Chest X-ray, AP view. Patient: 44 years old, sex M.
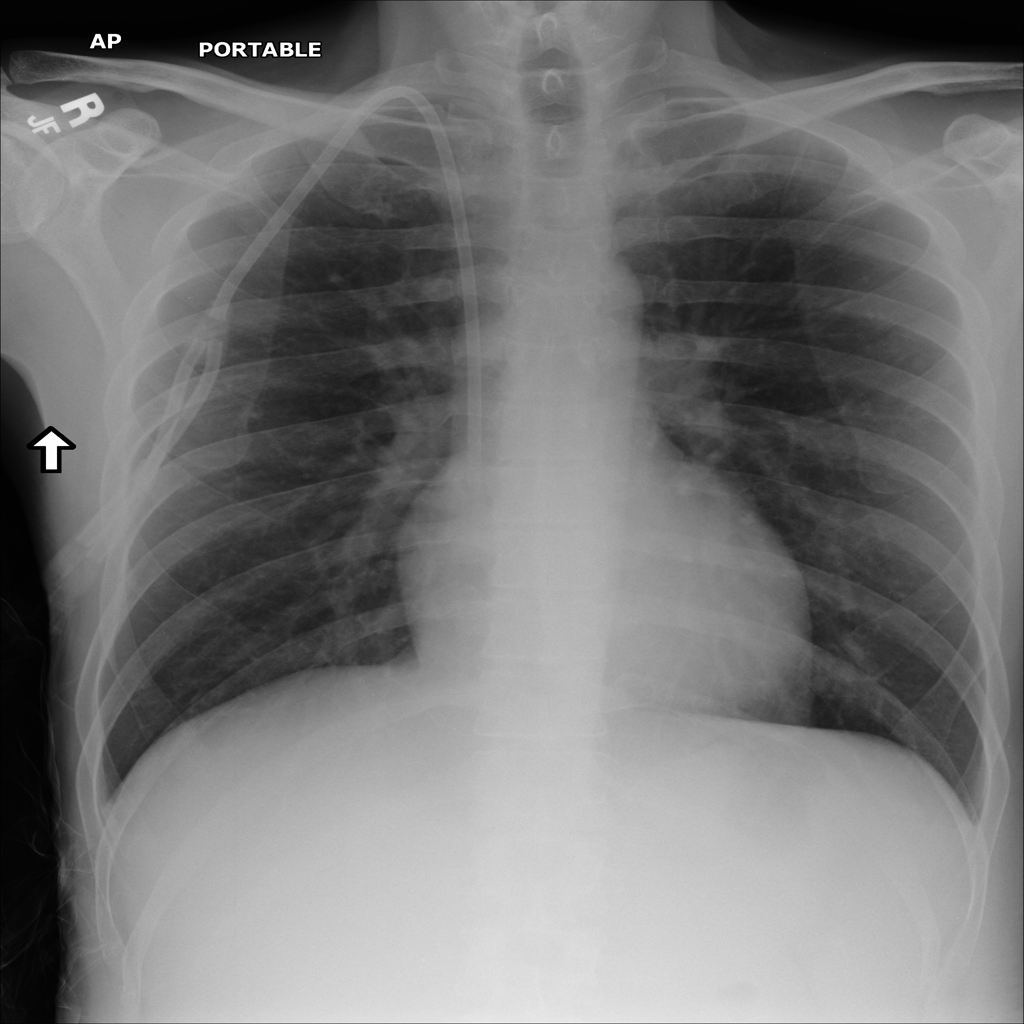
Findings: No Finding